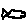
Label: fish